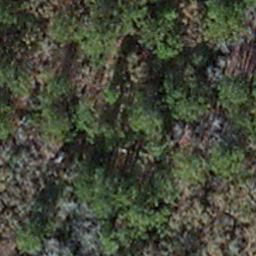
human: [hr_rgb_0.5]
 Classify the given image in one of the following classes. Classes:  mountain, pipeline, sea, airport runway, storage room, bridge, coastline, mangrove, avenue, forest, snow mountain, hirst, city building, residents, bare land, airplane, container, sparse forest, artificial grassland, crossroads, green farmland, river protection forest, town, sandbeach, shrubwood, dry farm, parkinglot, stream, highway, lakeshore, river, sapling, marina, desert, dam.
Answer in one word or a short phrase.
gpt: sapling